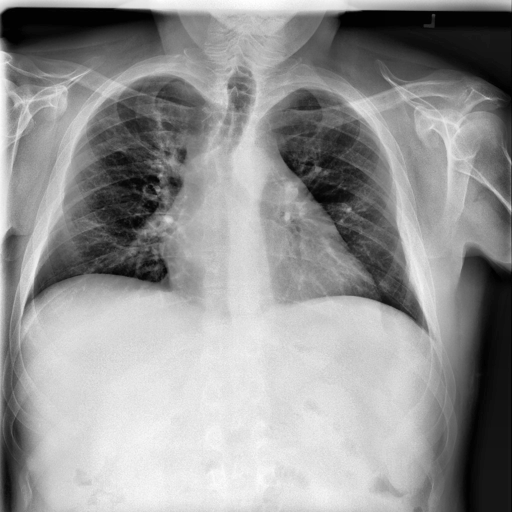
Finding: NORMAL